Question: What will be the idea behind a photoshop like ...

Any reference??
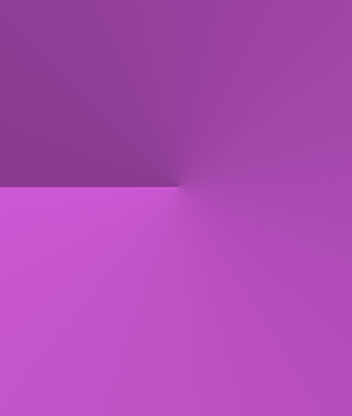
Answer: there are no css3-effect that does this. you can make gradients from two or more colors, but you can't angle it.
it is possible to achieve tho, if you make your background from two/four stacked boxes, the top one from dark to medium, and the bottom one from medium to light.
edit:
this page explains radials pretty well:
<URL>
edit 2:
i tried my theory in fiddle, and i think i was wrong in my statement earlier - it can't be done the way i suggested. this is the closest i came:
<URL>
'''
.topbox1 {
background-image: -moz-radial-gradient(200px 150px, #777 50%, #ccc);
background-image: -webkit-radial-gradient(200px 150px, #777 50%, #ccc);
}
.topbox2 {
background-image: -moz-radial-gradient(0 150px, ellipse cover, #777, #ccc);
background-image: -webkit-radial-gradient(0 150px, ellipse cover, #777, #ccc);
}
.bottombox1 {
clear:left;
background-image: -moz-radial-gradient(200px 0, ellipse cover, #777, #ccc);
background-image: -webkit-radial-gradient(200px 0, ellipse cover, #777, #ccc);
}
.bottombox2 {
background-image: -moz-radial-gradient(0 0, ellipse cover, #777, #ccc);
background-image: -webkit-radial-gradient(0 0, ellipse cover, #777, #ccc);
}
'''
the problem seems to be that color-stop only works away from center, not along the radial (if that makes sense). anyway, maybe my fiddle can be a start :)